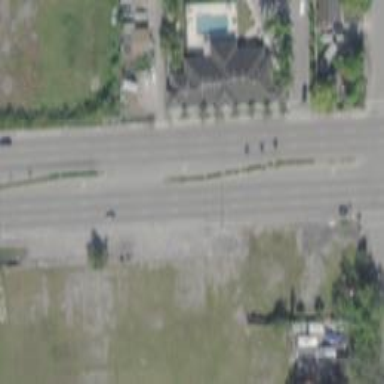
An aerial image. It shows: Primary link highway.